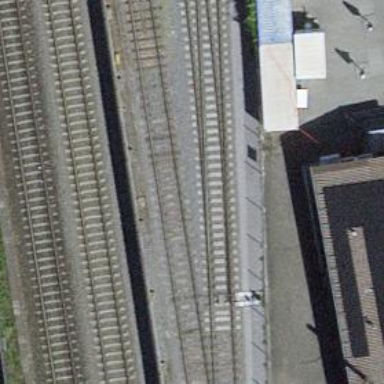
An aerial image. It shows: Railway switch.